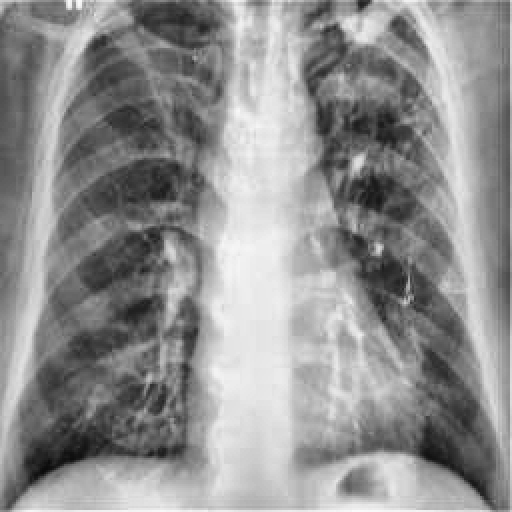
Finding: TUBERCULOSIS